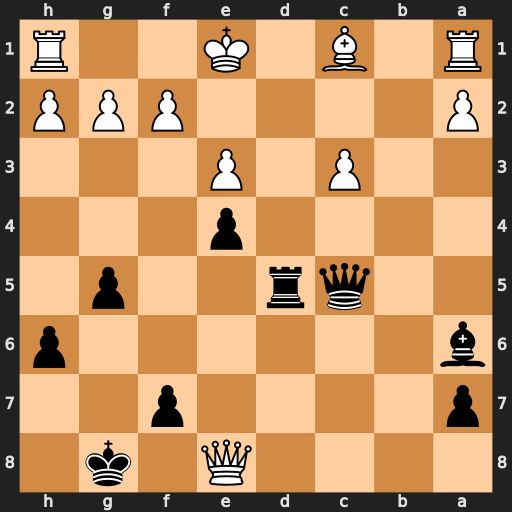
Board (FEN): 4Q1k1/p4p2/b6p/2qr2p1/4p3/2P1P3/P4PPP/R1B1K2R
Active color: b
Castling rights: KQ
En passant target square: -
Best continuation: Kg7 Bd2 Qc4